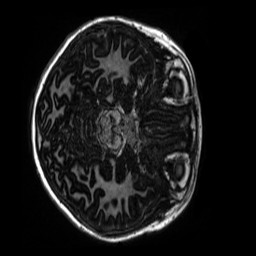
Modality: MP2RAGE
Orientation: axial
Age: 9
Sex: female
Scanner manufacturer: siemens
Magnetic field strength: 3 T
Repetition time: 4 s
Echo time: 0.00303 s